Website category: phone
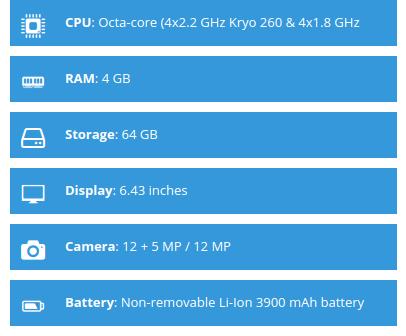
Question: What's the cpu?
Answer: Octa-core (4x2.2 GHz Kryo 260 & 4x1.8 GHz Kryo 260)

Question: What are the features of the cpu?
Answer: Octa-core (4x2.2 GHz Kryo 260 & 4x1.8 GHz Kryo 260)

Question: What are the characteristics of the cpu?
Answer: Octa-core (4x2.2 GHz Kryo 260 & 4x1.8 GHz Kryo 260)

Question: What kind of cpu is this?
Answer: Octa-core (4x2.2 GHz Kryo 260 & 4x1.8 GHz Kryo 260)

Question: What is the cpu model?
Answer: Octa-core (4x2.2 GHz Kryo 260 & 4x1.8 GHz Kryo 260)

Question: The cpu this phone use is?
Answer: Octa-core (4x2.2 GHz Kryo 260 & 4x1.8 GHz Kryo 260)

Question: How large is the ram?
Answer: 4 GB

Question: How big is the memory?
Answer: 4 GB

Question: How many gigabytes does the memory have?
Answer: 4 GB

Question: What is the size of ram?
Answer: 4 GB

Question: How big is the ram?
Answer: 4 GB

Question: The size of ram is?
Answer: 4 GB

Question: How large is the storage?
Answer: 64 GB

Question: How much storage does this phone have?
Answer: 64 GB

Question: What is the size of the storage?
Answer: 64 GB

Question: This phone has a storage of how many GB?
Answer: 64 GB

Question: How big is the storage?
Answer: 64 GB

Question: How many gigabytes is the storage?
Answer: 64 GB

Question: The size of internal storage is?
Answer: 64 GB

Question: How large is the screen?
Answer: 6.43 inches

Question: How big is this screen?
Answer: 6.43 inches

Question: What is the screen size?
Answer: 6.43 inches

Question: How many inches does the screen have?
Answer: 6.43 inches

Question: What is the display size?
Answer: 6.43 inches

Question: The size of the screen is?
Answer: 6.43 inches

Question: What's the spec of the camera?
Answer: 12 + 5 MP / 12 MP

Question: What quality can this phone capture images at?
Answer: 12 + 5 MP / 12 MP

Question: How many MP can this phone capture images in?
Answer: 12 + 5 MP / 12 MP

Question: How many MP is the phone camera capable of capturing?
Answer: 12 + 5 MP / 12 MP

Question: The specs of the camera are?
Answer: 12 + 5 MP / 12 MP

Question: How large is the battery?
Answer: Non-removable Li-Ion 3900 mAh battery

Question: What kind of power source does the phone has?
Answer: Non-removable Li-Ion 3900 mAh battery

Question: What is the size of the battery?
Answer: Non-removable Li-Ion 3900 mAh battery

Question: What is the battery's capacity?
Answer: Non-removable Li-Ion 3900 mAh battery

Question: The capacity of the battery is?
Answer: Non-removable Li-Ion 3900 mAh battery